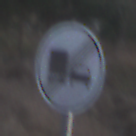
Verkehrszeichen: EndeUeberholverbotKraftfahrzeuge
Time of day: MorningAfternoon
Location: Outdoor (Nature)
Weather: PartlyCloudy
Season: NotSpecified
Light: Natural